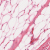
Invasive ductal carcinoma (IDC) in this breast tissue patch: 0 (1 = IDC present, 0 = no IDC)